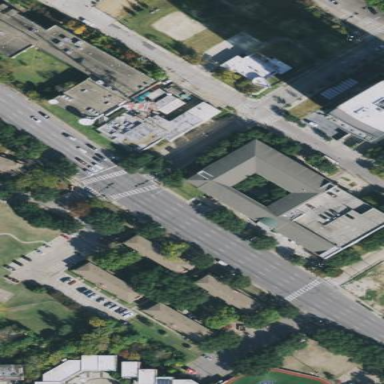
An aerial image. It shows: Commercial building.